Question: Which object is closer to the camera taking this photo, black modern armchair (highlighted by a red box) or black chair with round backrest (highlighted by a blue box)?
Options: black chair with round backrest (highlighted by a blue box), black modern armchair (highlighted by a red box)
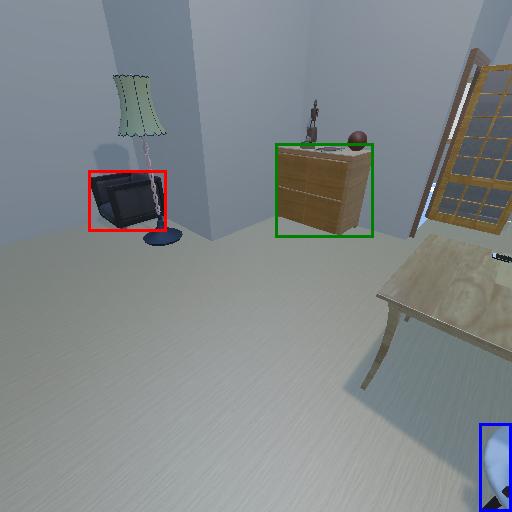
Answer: black chair with round backrest (highlighted by a blue box)